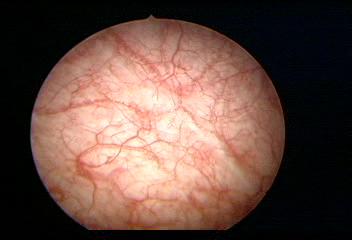
Modality: WLC
Class: Normal mucosa
Bladder cancer association: No